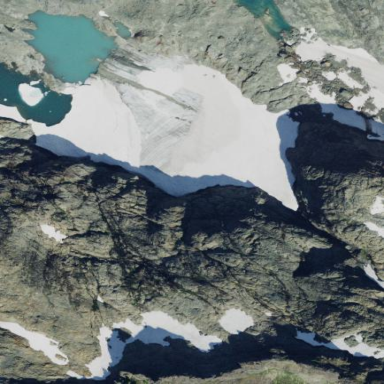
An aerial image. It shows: Stunning view of glacier.